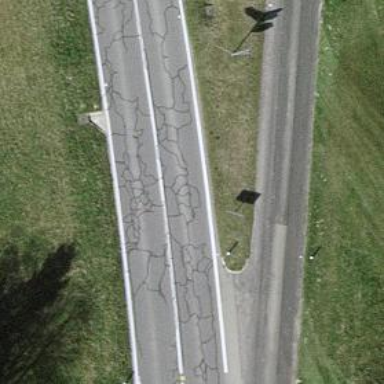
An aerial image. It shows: Primary road with asphalt surface.